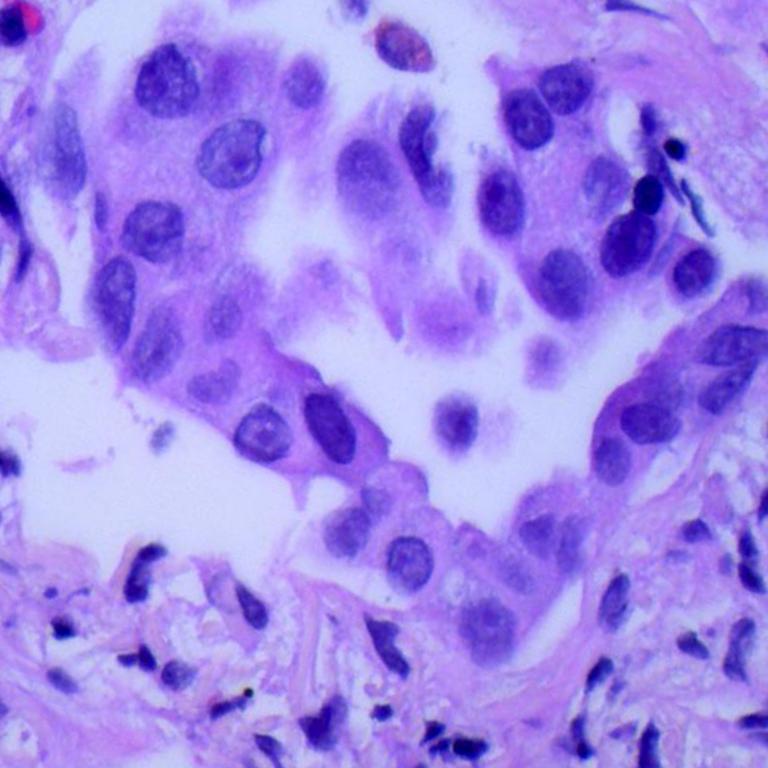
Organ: lung
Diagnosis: adenocarcinomas